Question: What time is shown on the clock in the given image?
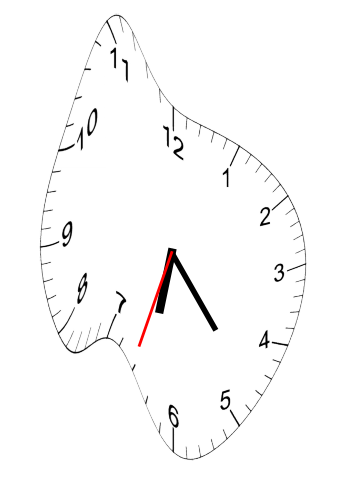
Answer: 06:23:33